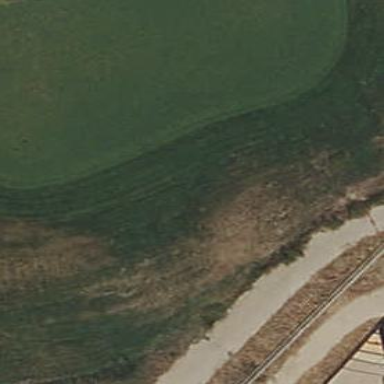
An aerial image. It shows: Golf green.